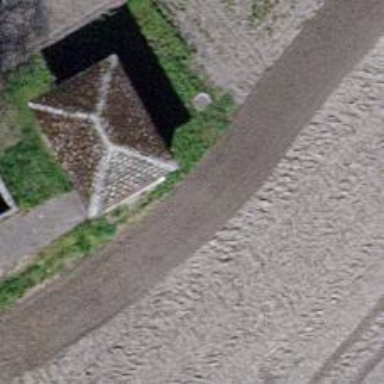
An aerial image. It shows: Marker pipeline with roof cover.